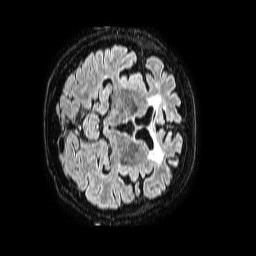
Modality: FLAIR
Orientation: axial
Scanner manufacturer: philips
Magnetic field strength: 1.5 T
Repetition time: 4.8 s
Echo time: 0.3 s